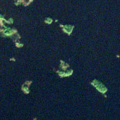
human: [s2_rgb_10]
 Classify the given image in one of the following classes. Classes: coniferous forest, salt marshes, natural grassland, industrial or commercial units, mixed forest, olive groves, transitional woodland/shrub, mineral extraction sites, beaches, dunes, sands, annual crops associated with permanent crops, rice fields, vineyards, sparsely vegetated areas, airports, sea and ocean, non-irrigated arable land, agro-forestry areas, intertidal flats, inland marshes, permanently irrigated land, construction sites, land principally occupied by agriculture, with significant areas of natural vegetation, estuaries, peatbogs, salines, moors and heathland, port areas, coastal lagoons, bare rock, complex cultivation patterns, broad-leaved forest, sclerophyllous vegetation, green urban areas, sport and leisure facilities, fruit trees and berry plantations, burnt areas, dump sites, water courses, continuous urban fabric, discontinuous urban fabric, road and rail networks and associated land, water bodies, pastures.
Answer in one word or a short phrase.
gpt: water bodies